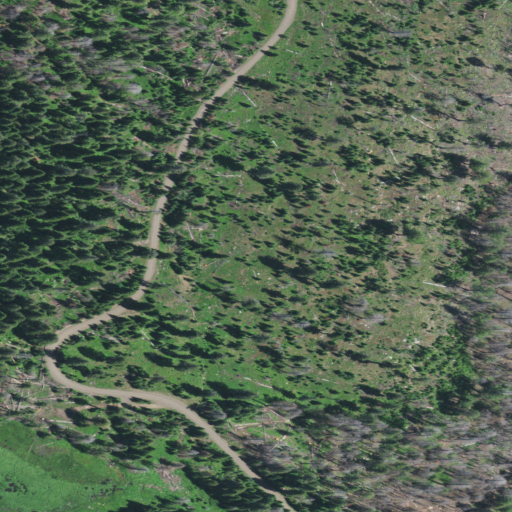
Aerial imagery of gap in Oregon named Huckleberry Gap containing shrub, evergreen forest, and grassland